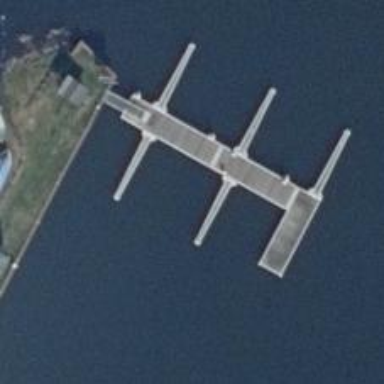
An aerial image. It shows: Man-made pier.